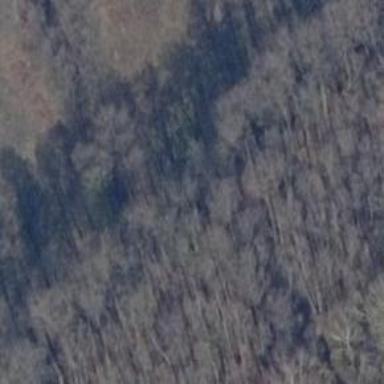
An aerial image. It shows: Row of trees in natural setting.